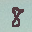
Label: 8